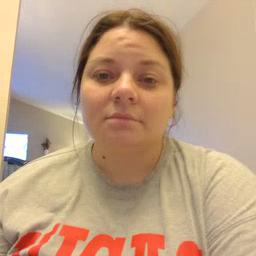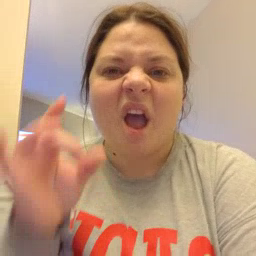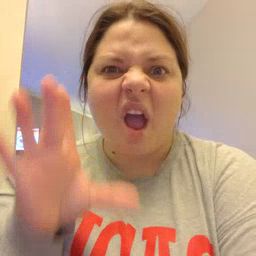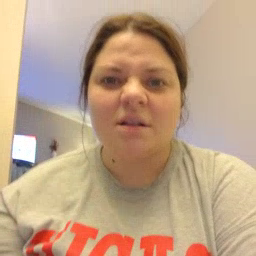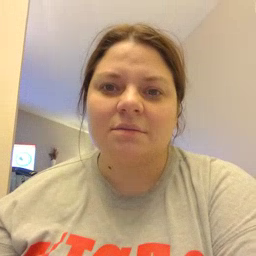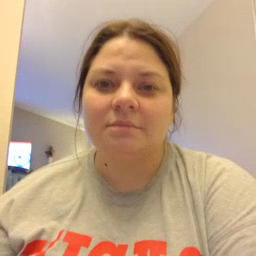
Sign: hate